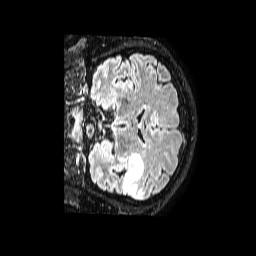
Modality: FLAIR
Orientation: coronal
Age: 44
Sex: male
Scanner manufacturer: philips
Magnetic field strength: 1.5 T
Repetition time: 4.8 s
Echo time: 0.3 s